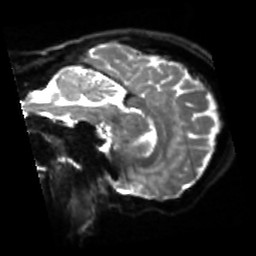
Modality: sbref
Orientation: sagittal
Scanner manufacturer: siemens
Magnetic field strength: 3 T
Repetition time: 4 s
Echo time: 0.0594 s